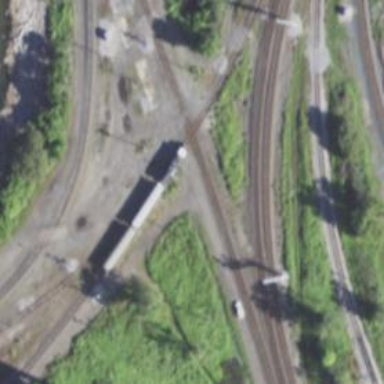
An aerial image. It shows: Site related to railway infrastructure.